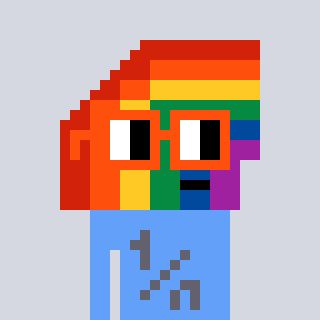
a pixel art character with square orange glasses, a rainbow-shaped head and a blue-colored body on a cool background